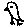
Label: bird